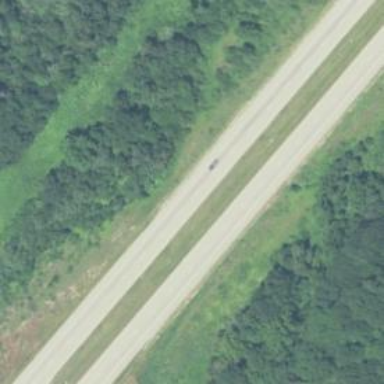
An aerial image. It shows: Trunk highway with expressway features.